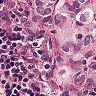
Metastatic tissue present: yes